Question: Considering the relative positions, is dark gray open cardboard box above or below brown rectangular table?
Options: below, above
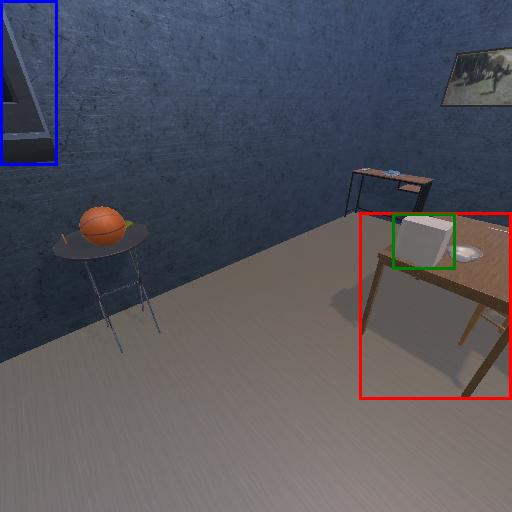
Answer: below